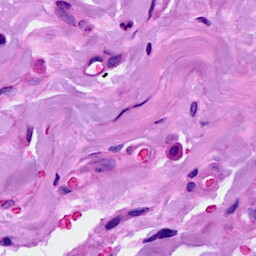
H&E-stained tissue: Breast